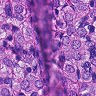
Metastatic tissue present: yes